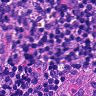
Metastatic tissue present: no